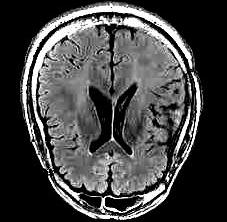
Label: notumor